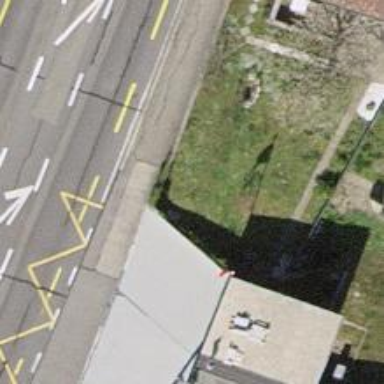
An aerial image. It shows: Bus stop with platform for public transport.